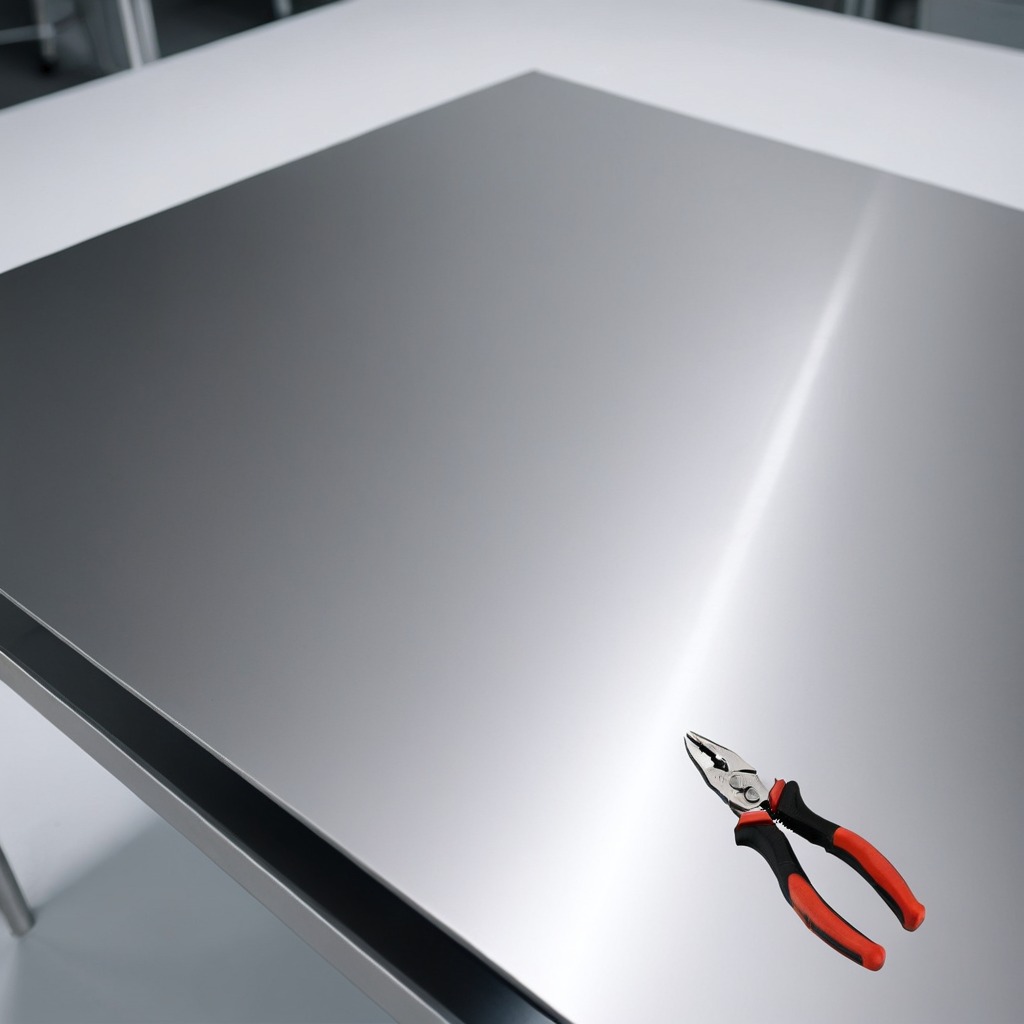
A plier is lying on the stainless steel table.